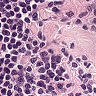
Metastatic tissue present: no